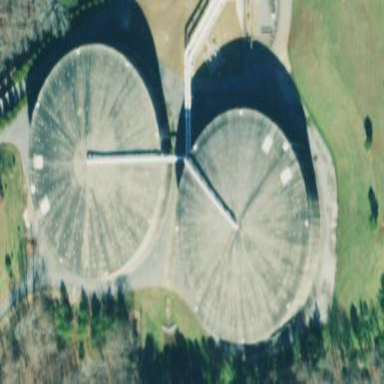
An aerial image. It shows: Clarifier building.